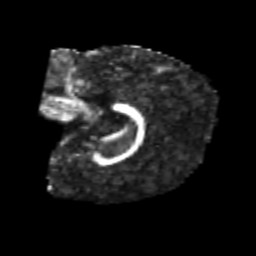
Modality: FA
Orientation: sagittal
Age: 6
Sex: male
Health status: healthy